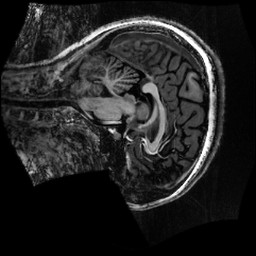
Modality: MP2RAGE
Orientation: sagittal
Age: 20
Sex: female
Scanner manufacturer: siemens
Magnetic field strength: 6.98 T
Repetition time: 6 s
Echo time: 0.00283 s